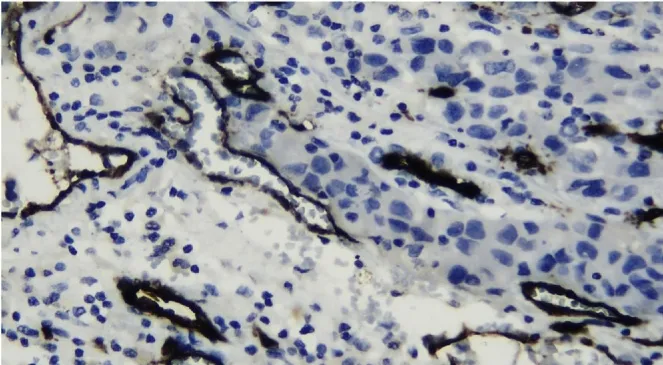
Positively stained with CD34 in blood vessel cells membrane, negatively stained in tumor cells, x400.
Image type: pathology (immunostaining)